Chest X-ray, AP view. Patient: 46 years old, sex M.
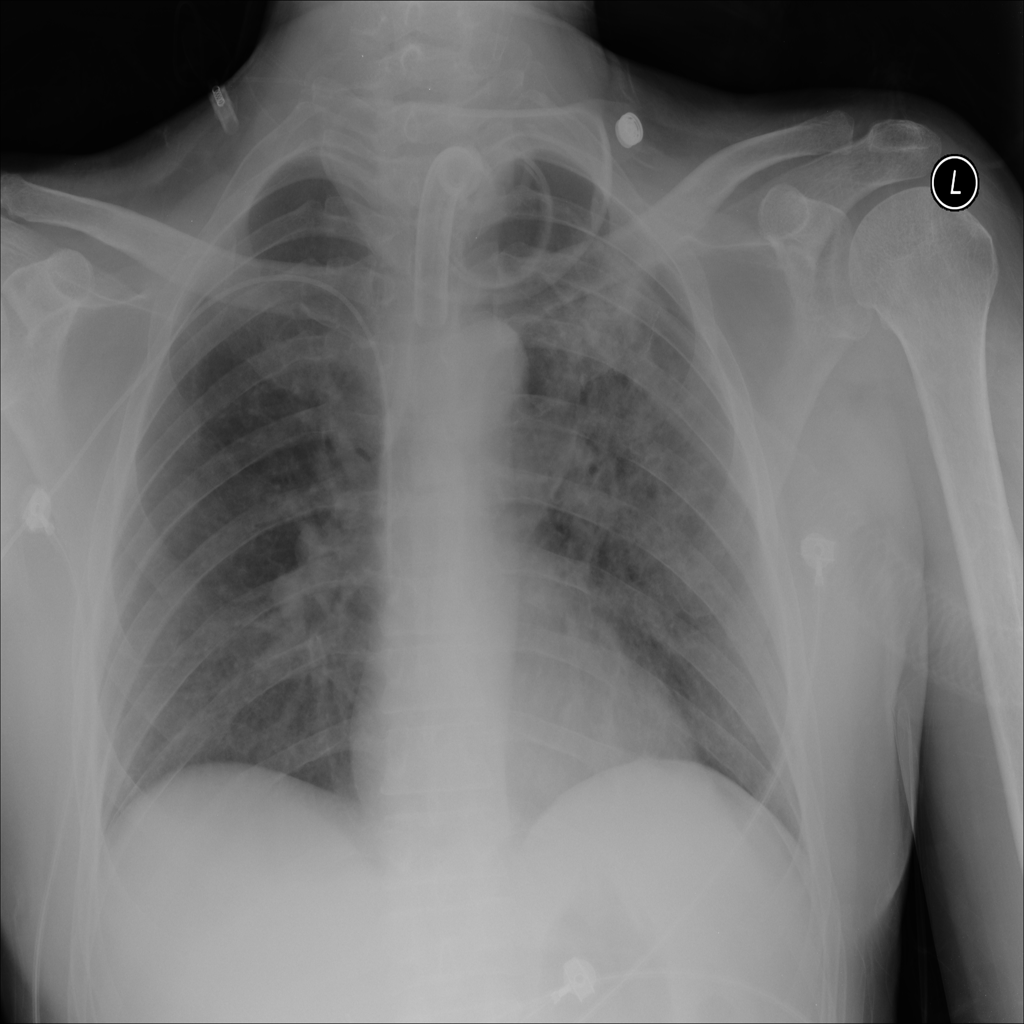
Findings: No Finding